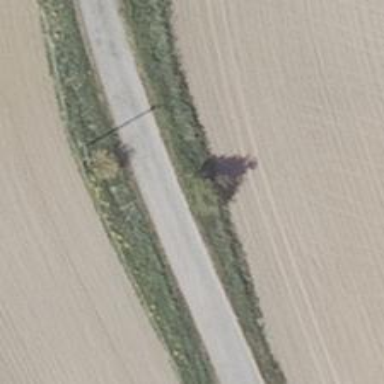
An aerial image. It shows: Unclassified road with asphalt surface.